Aerial crown-view tile of a tropical tree (Barro Colorado Island, Panama), acquired 20250915:
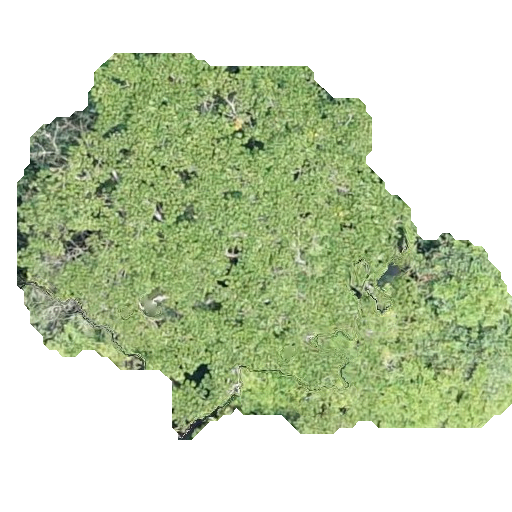
Species: Sterculia apetala
GBIF accepted scientific name: Sterculia apetala
Crown area: 197.968 m²